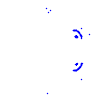
Particle: proton